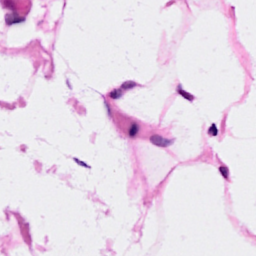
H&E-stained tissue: Breast